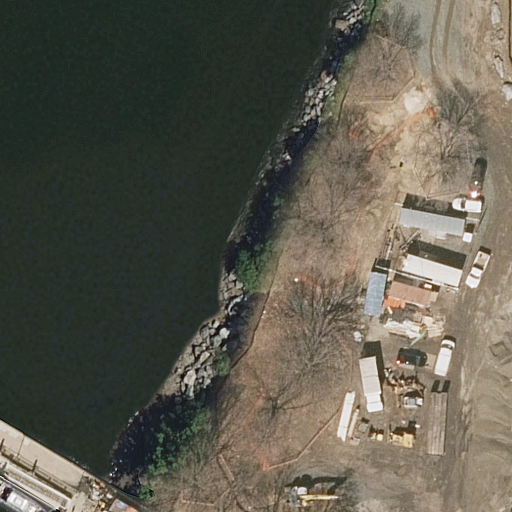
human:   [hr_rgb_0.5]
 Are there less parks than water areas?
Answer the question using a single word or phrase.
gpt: no

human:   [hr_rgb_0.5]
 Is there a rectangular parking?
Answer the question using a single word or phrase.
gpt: no

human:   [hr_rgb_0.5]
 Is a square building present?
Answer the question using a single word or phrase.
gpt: no

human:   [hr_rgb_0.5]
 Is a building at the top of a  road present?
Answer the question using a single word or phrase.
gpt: no

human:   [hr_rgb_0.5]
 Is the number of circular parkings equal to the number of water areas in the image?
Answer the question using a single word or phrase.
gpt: no

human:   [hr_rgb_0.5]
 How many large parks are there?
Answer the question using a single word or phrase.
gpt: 1

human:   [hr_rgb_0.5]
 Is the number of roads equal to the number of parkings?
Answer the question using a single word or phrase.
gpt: no

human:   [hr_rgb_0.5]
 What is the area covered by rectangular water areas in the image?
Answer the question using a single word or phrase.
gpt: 4975m2

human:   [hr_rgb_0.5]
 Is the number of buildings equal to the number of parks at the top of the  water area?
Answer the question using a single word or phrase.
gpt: yes

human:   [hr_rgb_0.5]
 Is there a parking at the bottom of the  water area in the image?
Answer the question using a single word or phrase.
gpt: no

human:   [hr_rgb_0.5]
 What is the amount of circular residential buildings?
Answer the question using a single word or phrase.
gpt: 0

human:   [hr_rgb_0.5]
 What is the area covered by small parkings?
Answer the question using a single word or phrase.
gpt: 0m2

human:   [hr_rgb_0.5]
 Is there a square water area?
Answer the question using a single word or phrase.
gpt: no

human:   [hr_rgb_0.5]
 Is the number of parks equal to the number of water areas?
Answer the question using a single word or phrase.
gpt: yes

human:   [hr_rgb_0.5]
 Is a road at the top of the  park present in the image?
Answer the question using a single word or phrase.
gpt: no

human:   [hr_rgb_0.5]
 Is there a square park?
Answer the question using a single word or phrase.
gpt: no

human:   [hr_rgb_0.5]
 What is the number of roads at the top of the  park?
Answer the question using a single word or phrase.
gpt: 0

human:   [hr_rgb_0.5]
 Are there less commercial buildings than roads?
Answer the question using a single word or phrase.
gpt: yes

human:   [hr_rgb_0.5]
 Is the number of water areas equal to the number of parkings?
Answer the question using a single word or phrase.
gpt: yes

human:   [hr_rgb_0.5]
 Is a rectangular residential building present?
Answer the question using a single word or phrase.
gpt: no

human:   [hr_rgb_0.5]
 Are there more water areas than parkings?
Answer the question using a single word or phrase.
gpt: no

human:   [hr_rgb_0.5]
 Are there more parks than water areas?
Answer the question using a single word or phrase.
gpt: no

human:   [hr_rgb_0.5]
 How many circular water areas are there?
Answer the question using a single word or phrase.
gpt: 0

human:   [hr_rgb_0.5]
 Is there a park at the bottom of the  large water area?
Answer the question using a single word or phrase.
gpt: no

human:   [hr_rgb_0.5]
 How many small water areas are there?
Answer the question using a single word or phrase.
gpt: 0

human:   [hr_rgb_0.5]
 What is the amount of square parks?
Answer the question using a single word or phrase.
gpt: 0

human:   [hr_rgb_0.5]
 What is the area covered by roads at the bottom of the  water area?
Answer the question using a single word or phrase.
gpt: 0m2

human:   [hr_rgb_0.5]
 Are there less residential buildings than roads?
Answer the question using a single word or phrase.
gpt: yes

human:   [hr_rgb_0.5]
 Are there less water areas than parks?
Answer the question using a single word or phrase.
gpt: no

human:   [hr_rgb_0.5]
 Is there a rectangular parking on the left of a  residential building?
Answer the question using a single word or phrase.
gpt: no

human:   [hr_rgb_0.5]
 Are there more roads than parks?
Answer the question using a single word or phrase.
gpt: yes

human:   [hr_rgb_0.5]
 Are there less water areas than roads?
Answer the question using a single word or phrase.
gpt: yes

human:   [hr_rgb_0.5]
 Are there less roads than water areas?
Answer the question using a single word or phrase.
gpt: no

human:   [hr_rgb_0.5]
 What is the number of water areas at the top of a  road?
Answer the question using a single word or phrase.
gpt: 0

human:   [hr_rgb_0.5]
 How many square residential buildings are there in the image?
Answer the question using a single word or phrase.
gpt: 0

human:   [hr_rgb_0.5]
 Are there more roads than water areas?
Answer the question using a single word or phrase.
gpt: yes